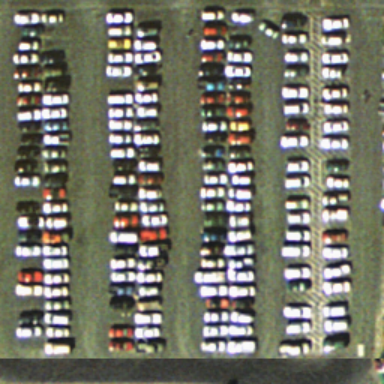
Lots of cars are very closed to each other in the parking lot .